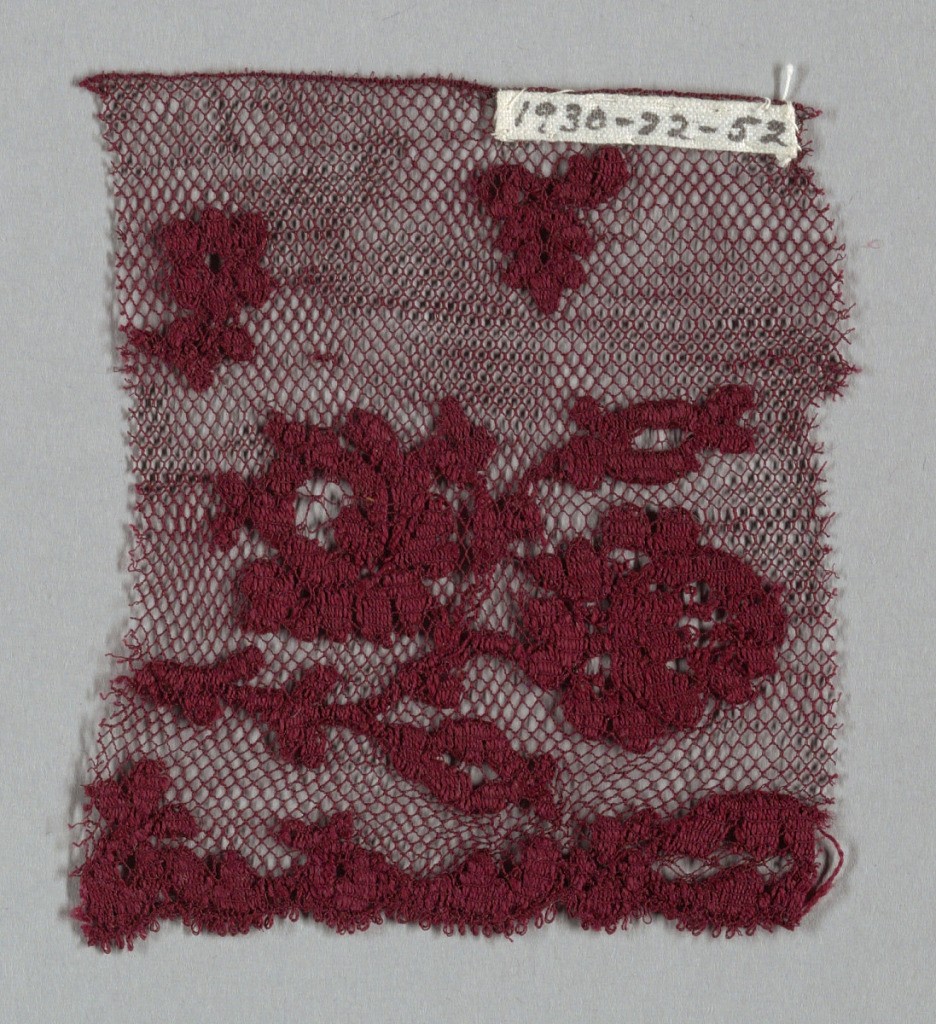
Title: Fragment
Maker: A .G. Jennings & Sons, American
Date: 1884
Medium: cotton Technique: machine made lace
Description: Imitation Spanish lace in red thread. Net ground with floral pattern.